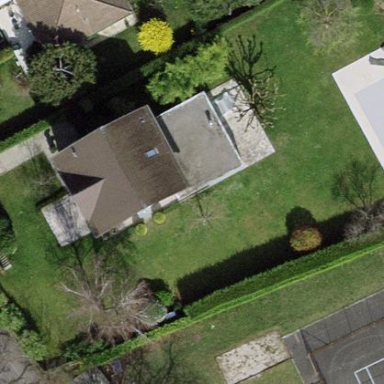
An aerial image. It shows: Garden enclosed by fence.